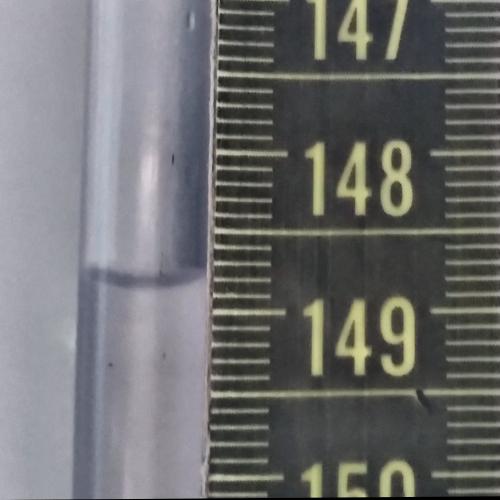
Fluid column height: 148.8 cm